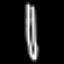
Label: fork